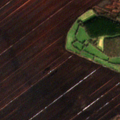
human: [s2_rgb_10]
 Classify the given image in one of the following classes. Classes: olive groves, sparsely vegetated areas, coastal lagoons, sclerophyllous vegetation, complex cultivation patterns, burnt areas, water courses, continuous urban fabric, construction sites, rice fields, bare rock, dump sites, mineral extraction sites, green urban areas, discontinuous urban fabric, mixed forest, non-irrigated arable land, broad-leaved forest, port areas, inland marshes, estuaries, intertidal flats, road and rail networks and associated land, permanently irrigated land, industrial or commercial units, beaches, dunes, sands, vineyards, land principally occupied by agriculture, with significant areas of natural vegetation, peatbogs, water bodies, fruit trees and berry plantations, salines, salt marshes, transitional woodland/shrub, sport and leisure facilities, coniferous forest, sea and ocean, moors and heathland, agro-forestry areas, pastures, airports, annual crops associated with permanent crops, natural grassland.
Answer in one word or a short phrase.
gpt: pastures, transitional woodland/shrub, peatbogs